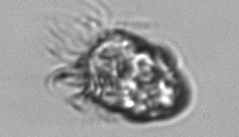
Label: Strombidium_inclinatum